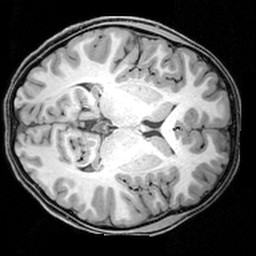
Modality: T1w
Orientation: axial
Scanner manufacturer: siemens
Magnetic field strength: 3 T
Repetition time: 1.9 s
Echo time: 0.00397 s